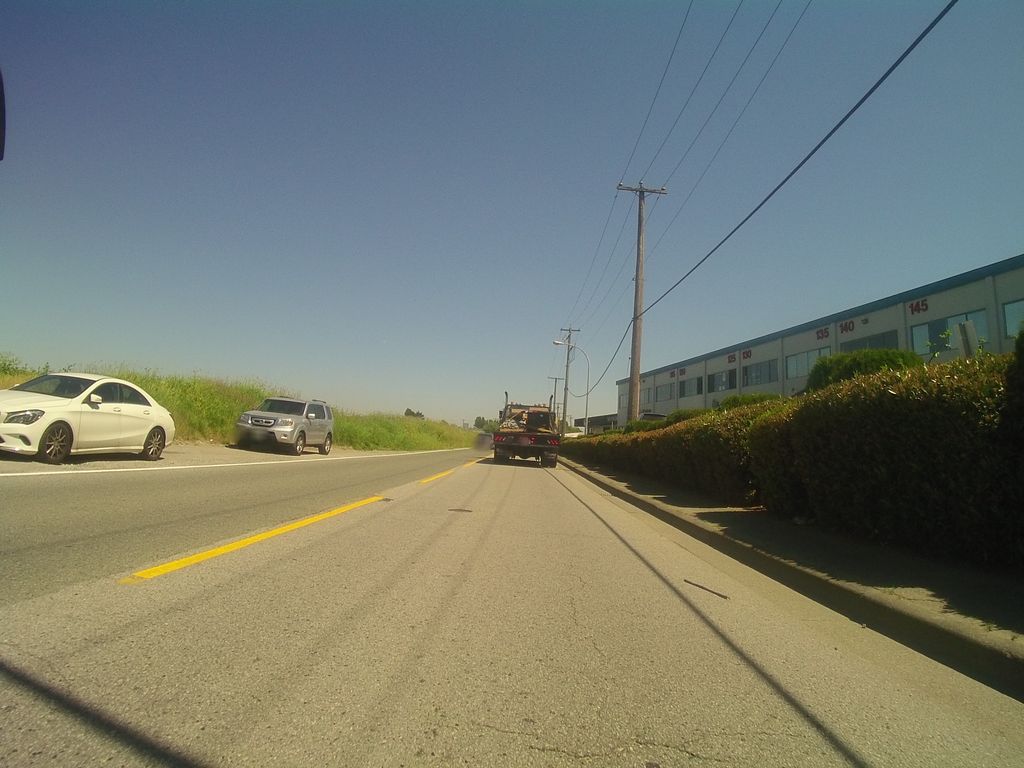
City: vancouver